如图，正方体$ABCD-A_1B_1C_1D_1$中，$AA_1 = a$．

\noindent (1) 求证：平面$AB_1D_1 \parallel$平面$C_1BD$；
\noindent (2) 求两平面$AB_1D_1$与$C_1BD$之间的距离．

\vspace{0.2cm}
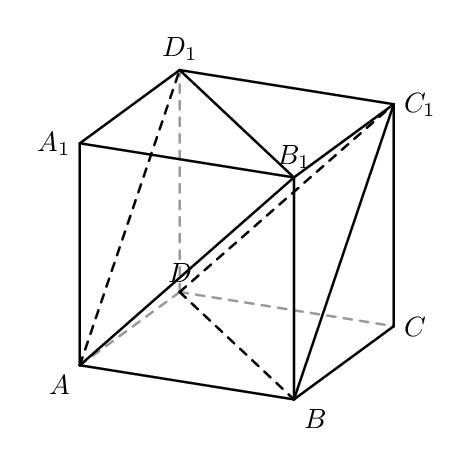
【解答】

\noindent \textbf{【答案】(1) 证明见解析；(2) $\boldsymbol{\dfrac{\sqrt{3}}{3}a}$}

\vspace{0.1cm}
\noindent \textbf{【知识点】} 证明面面平行、求面面距离

\vspace{0.1cm}
\noindent \textbf{【分析】}
(1) 根据正方体的性质，通过证明线面平行进而证明面面平行即可；
(2) 作出两平行平面的公垂线段，再计算公垂线段的长即可得出结论．

\vspace{0.2cm}
\noindent \textbf{【详解】(1)}
正方体$ABCD-A_1B_1C_1D_1$中，$BD\parallel B_1D_1$，$AB_1\parallel DC_1$且$B_1D_1\not\subset$平面$BDC_1$，
所以$B_1D_1\parallel$平面$BDC_1$，
同理可得，$AB_1\parallel$平面$BDC_1$．

又$\because AB_1\cap B_1D_1 = B_1$，
$\therefore$ 平面$AB_1D_1\parallel$平面$BDC_1$．

\vspace{0.2cm}
\noindent (2)
如图，设$AC\cap BD=O$，$A_1C_1\cap B_1D_1=O_1$，连接$A_1C$，$AO_1$，$OC_1$，

$\because BD\perp AC$，$BD\perp CC_1$，$AC\cap CC_1=C$，
$\therefore BD\perp$平面$ACC_1A_1$，$\therefore BD\perp A_1C$，

又正方体$ABCD-A_1B_1C_1D_1$中，$BC_1\perp$平面$A_1B_1C$，
$\therefore BC_1\perp A_1C$，又$BD\cap BC_1=B$，
$\therefore A_1C\perp$平面$BDC_1$，
根据(1)，平面$AB_1D_1\parallel$平面$BDC_1$，
$\therefore A_1C\perp$平面$AB_1D_1$，

$\therefore$ 图中线段$EF$为两平面的公垂线段，线段$EF$的长即为两平面间的距离．
平行四边形$ACC_1A_1$中，$O,O_1$分别是$AC,A_1C_1$的中点，
$\therefore E,F$是线段$A_1C$的三等分点，

$$
\therefore EF=\dfrac{1}{3}A_1C=\dfrac{1}{3}\times\sqrt{3}AA_1=\boldsymbol{\dfrac{\sqrt{3}a}{3}},
$$

$\therefore$ 两平面$AB_1D_1$与$C_1BD$之间的距离为$\boldsymbol{\dfrac{\sqrt{3}a}{3}}$．

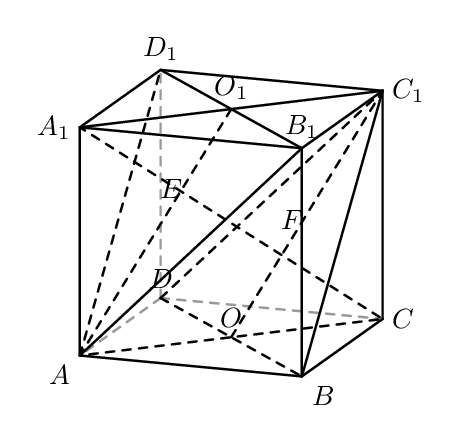